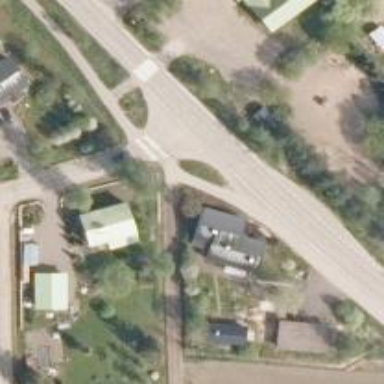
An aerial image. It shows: Uncontrolled road crossing.